RGB frame:
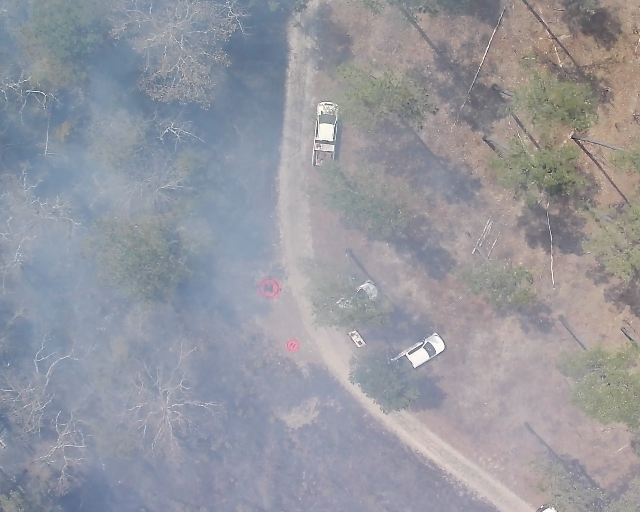
Thermal frame:
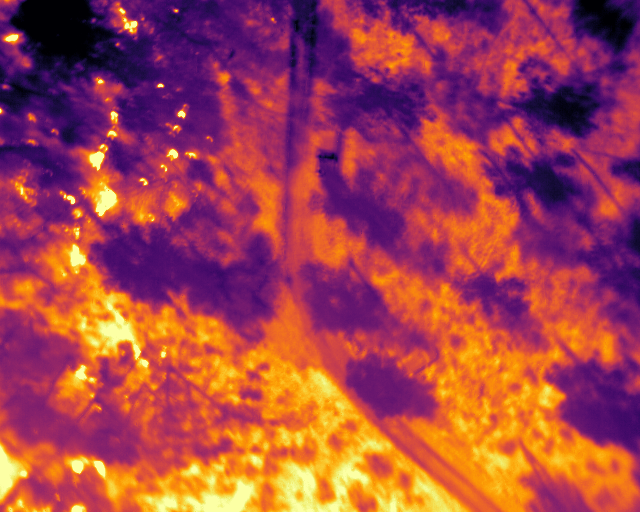
Captured: 2026-02-26 03:40:06
Pixels at or above 80 °C: 341 (fraction of frame: 0.001041)